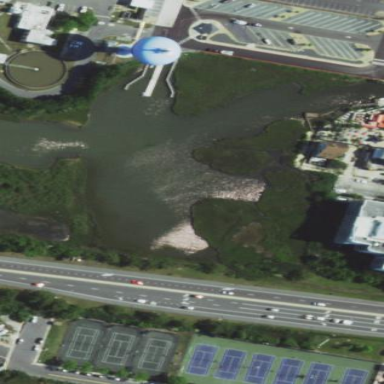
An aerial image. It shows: Marshy wetland area.